Chest X-ray:
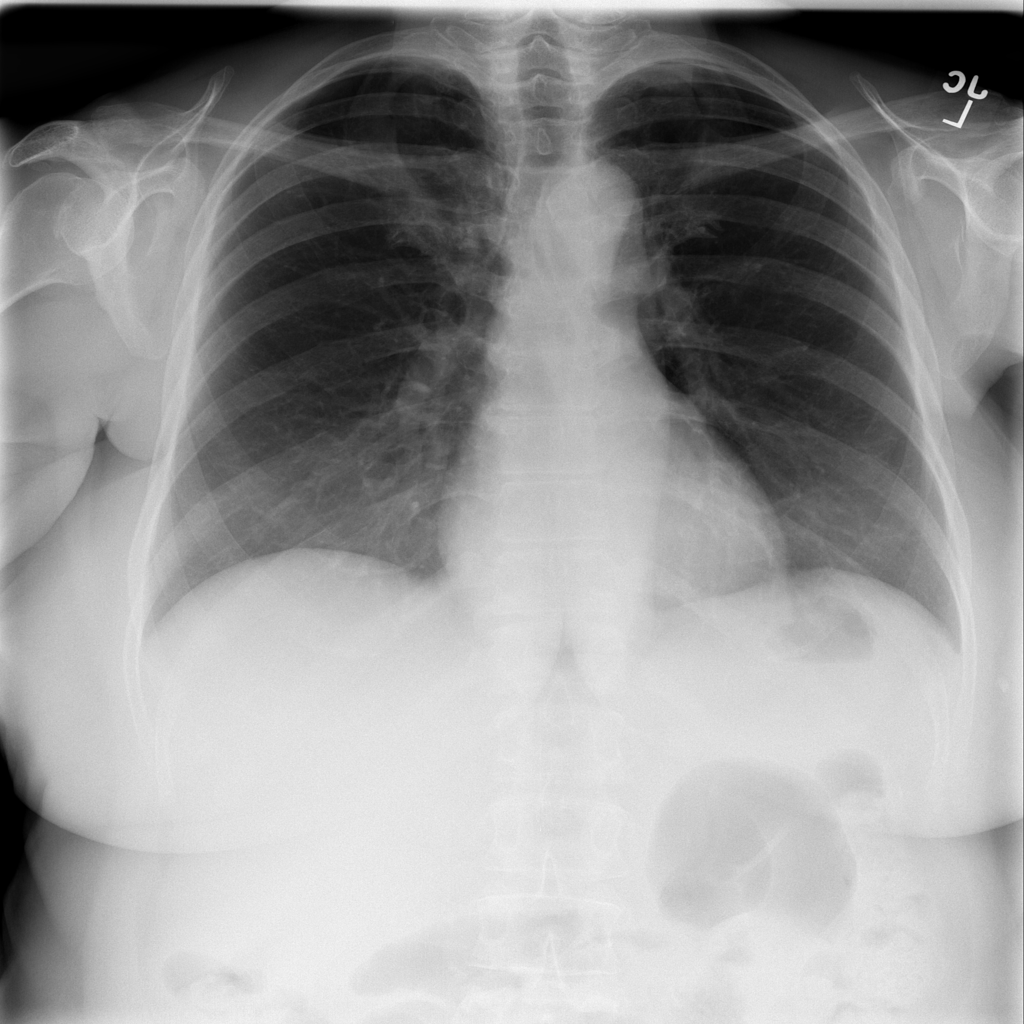
No abnormal finding: yes